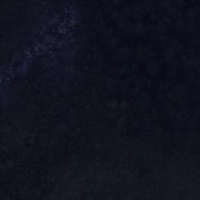
EUNIS habitat code: 48
Species observed at this site:
Convallaria majalis